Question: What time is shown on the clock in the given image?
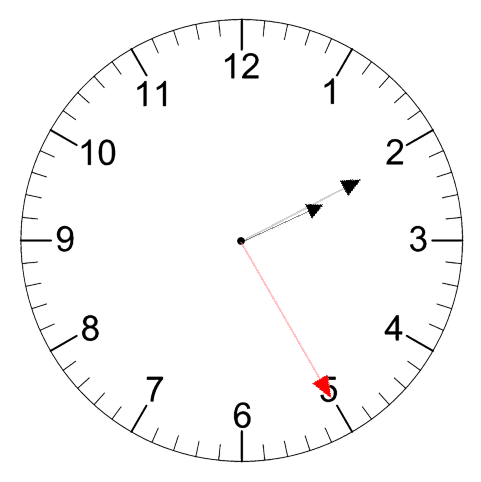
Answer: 02:10:25